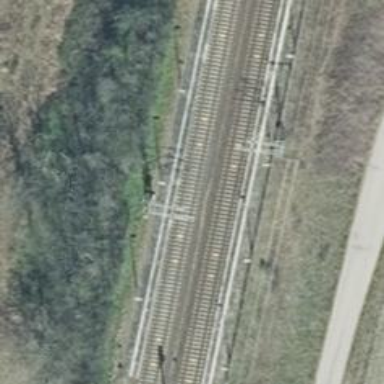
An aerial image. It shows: Milestone along the railway track with catenary mast.